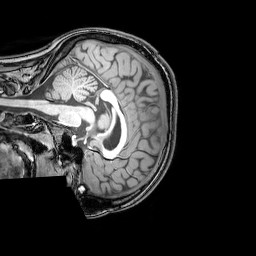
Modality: T1w
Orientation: sagittal
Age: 20
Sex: female
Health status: healthy
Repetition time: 0.081 s
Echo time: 0.037 s